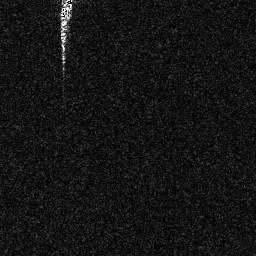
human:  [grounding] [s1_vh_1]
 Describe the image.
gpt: In the satellite image, there is  <ref>1 small ship </ref> <box>[[22, 0, 28, 8, 0]]</box> located at top left.